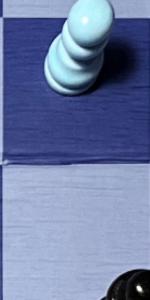
Label: Empty